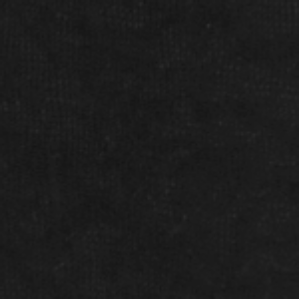
Label: frost